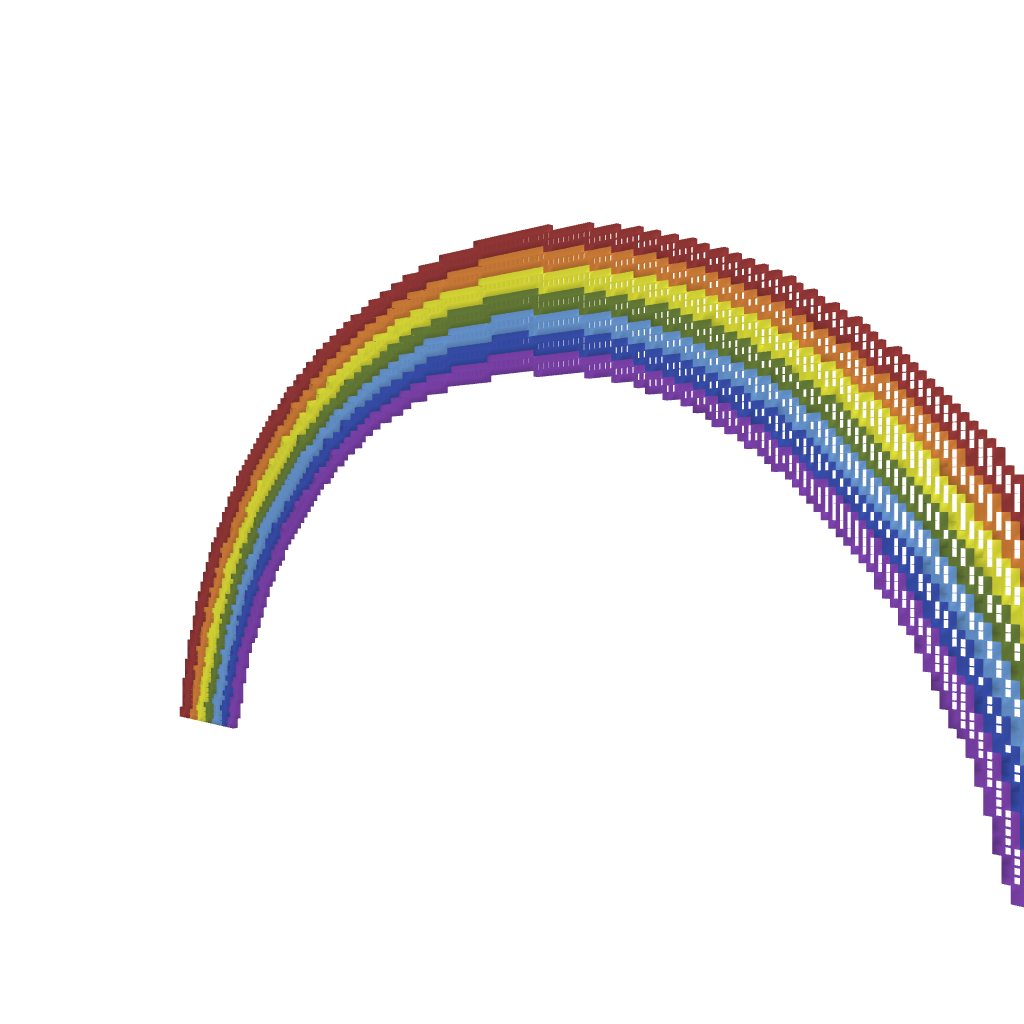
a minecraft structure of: Rainbow bad low quality